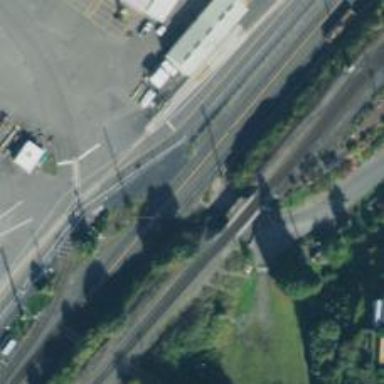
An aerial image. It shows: Railway crossing.